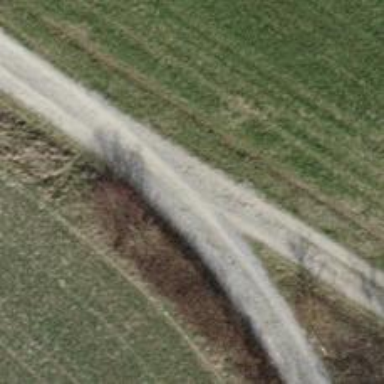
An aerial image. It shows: Agricultural track with grade2 tracktype suitable for agricultural vehicles.